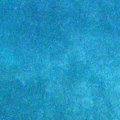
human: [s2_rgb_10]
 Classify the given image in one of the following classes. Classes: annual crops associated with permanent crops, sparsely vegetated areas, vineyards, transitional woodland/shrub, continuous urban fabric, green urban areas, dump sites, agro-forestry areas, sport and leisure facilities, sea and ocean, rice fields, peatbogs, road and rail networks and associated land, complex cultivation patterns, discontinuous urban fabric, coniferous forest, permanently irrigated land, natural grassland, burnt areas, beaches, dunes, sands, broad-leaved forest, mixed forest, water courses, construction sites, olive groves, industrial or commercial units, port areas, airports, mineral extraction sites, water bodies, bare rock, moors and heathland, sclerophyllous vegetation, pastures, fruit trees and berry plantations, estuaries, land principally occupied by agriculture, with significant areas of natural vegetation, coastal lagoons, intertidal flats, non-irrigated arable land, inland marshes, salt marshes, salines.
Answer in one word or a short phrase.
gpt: sea and ocean